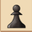
Piece: bP